Interaction volume radius: 5 \u00c5
Interaction volume height: 30 \u00c5
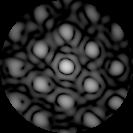
Disorder parameter: 0.3635